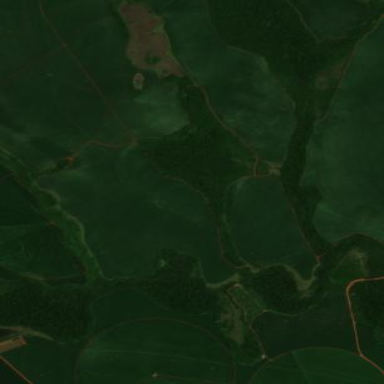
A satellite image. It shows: Virgin woodland filled with broadleaved trees of mixed leaf cycle.